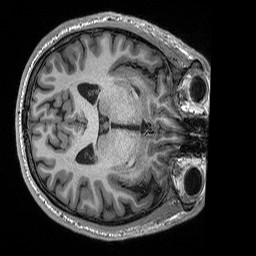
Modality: T1w
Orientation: axial
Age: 22
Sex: male